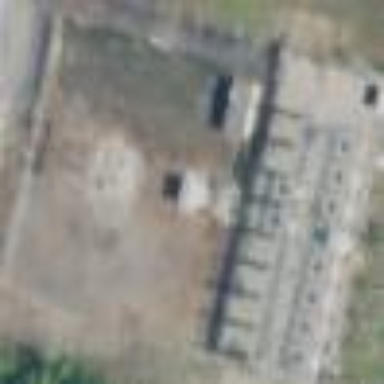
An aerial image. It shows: Industrial substation surrounded by fence.